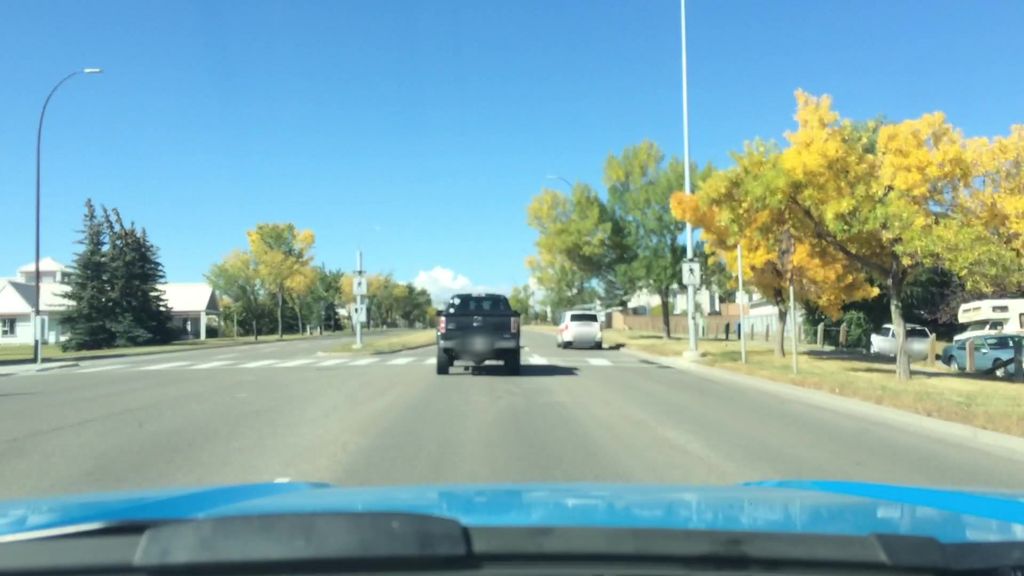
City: calgary